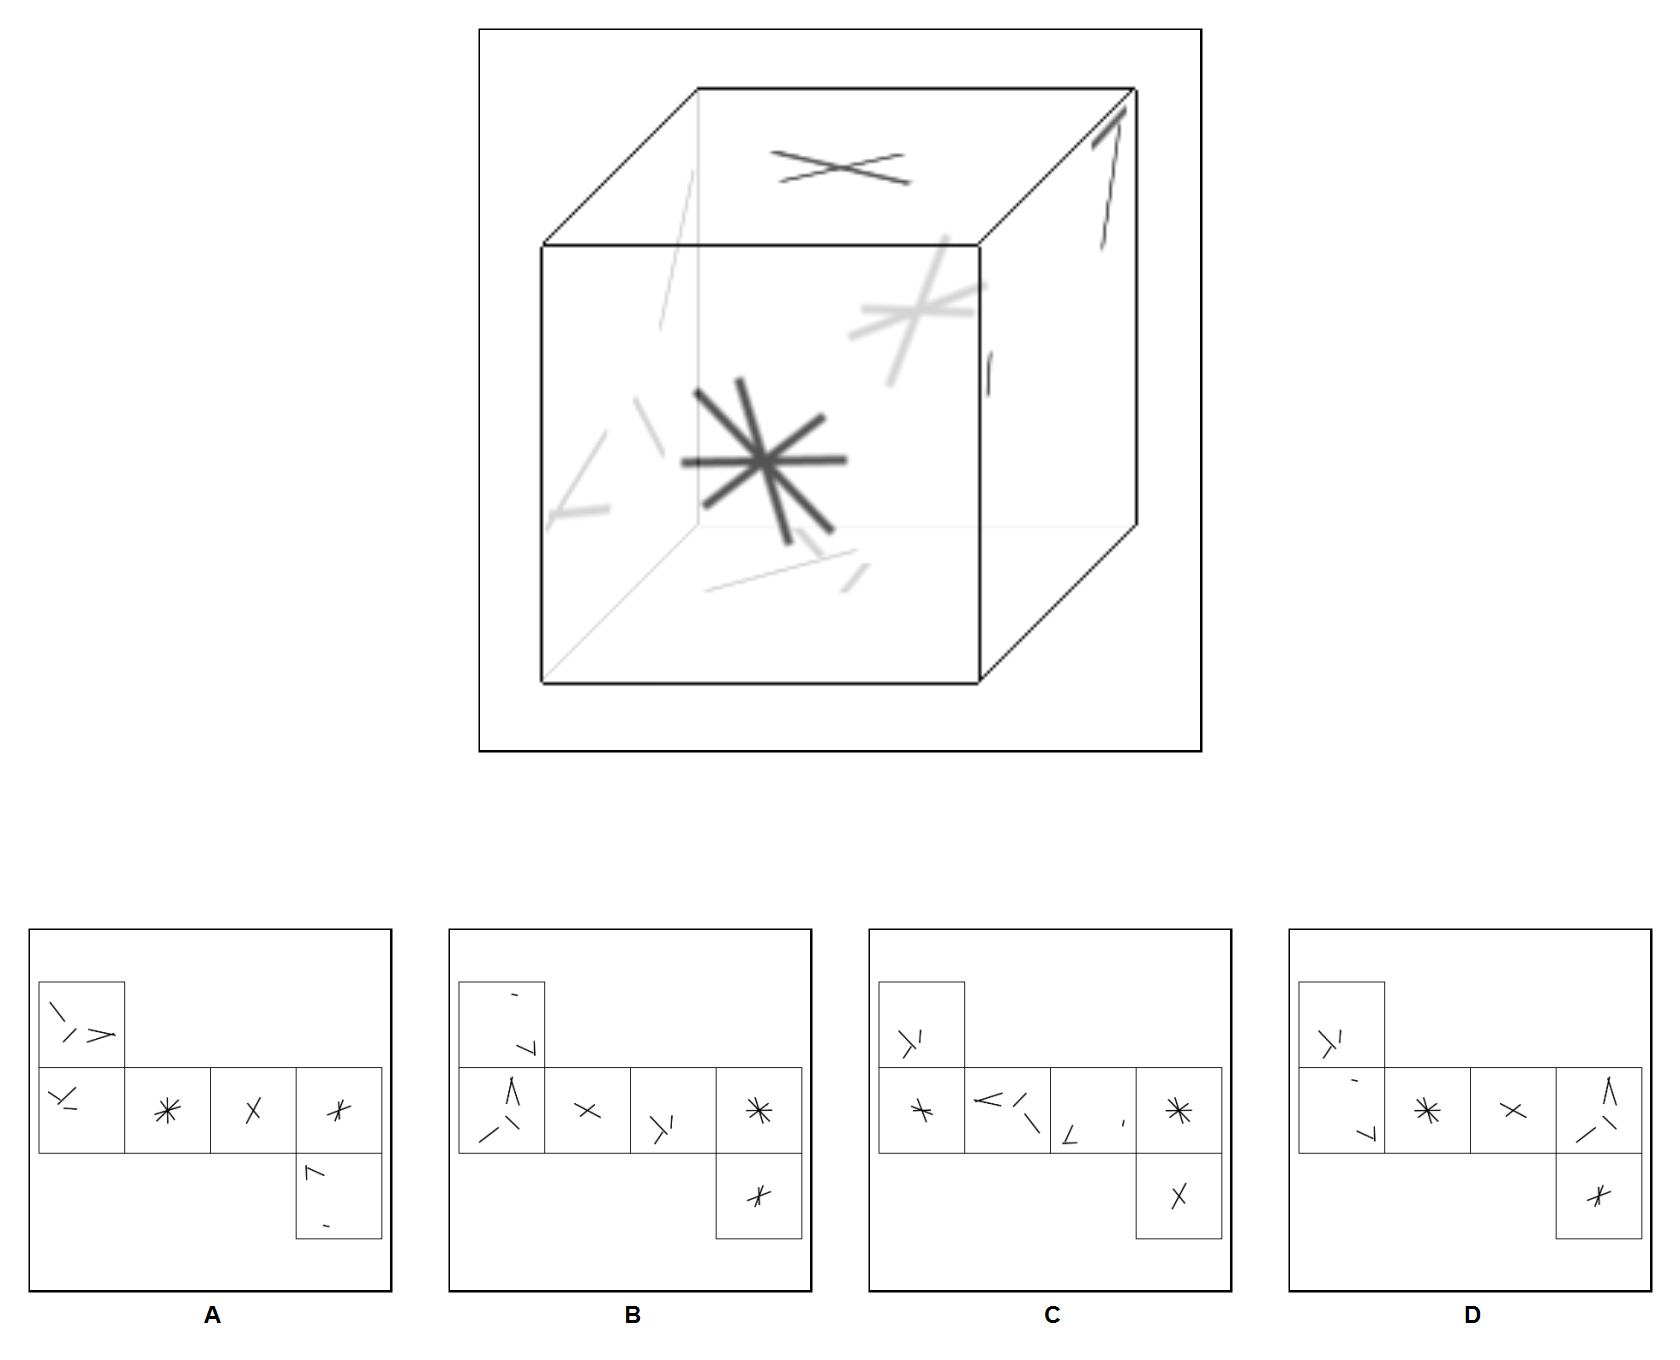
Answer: A